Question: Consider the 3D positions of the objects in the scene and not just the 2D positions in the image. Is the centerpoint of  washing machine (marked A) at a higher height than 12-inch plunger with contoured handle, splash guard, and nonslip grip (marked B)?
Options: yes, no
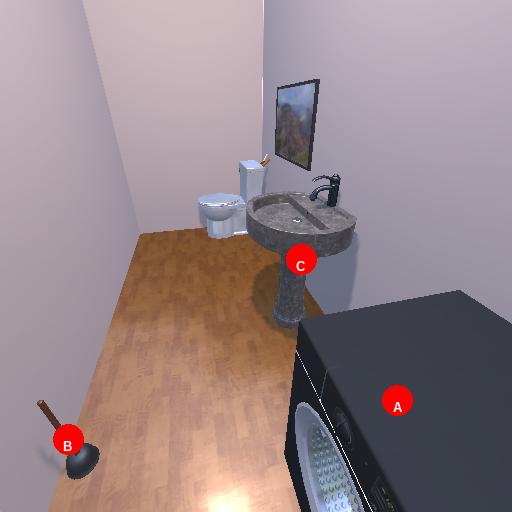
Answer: yes